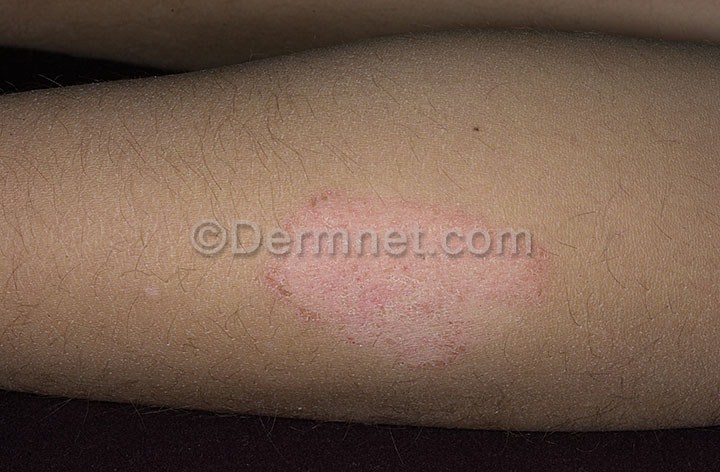
Disease: Eczema Photos